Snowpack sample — Snodgrass Mountain, Crested Butte, Colorado (2/4/25, 12:06 PM MST)
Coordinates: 38.923, -106.968
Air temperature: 35 °F
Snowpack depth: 80 cm
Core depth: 10 cm
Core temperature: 32 °F
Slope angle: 14°, slope face: 78°
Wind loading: low
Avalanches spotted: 0
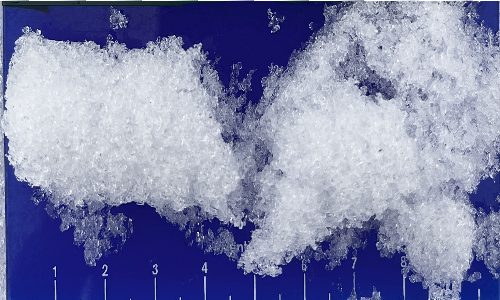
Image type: core
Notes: No avalanches nearby, unusually warm weather for the last month reported by residents, Collected 25 yards from treeline